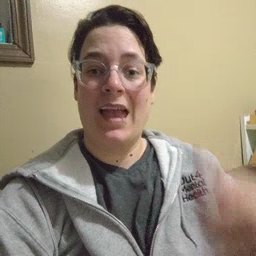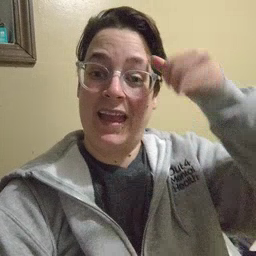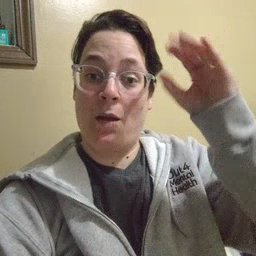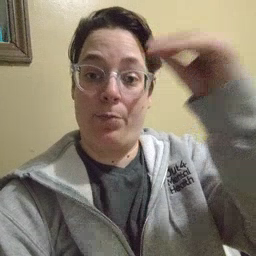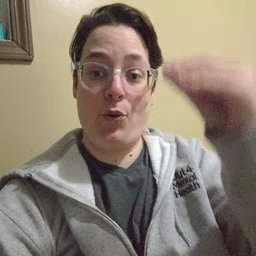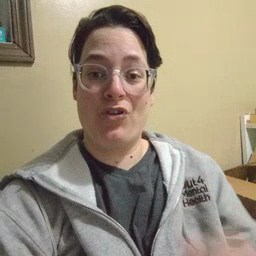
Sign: cowboy